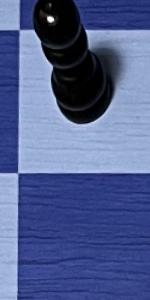
Label: Empty